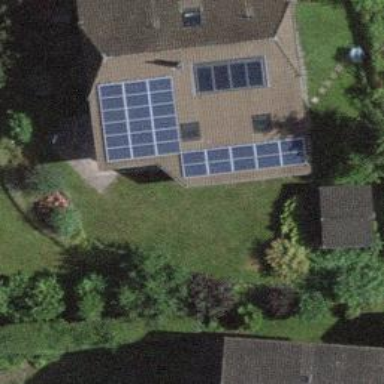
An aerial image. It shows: Solar power generator.